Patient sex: M
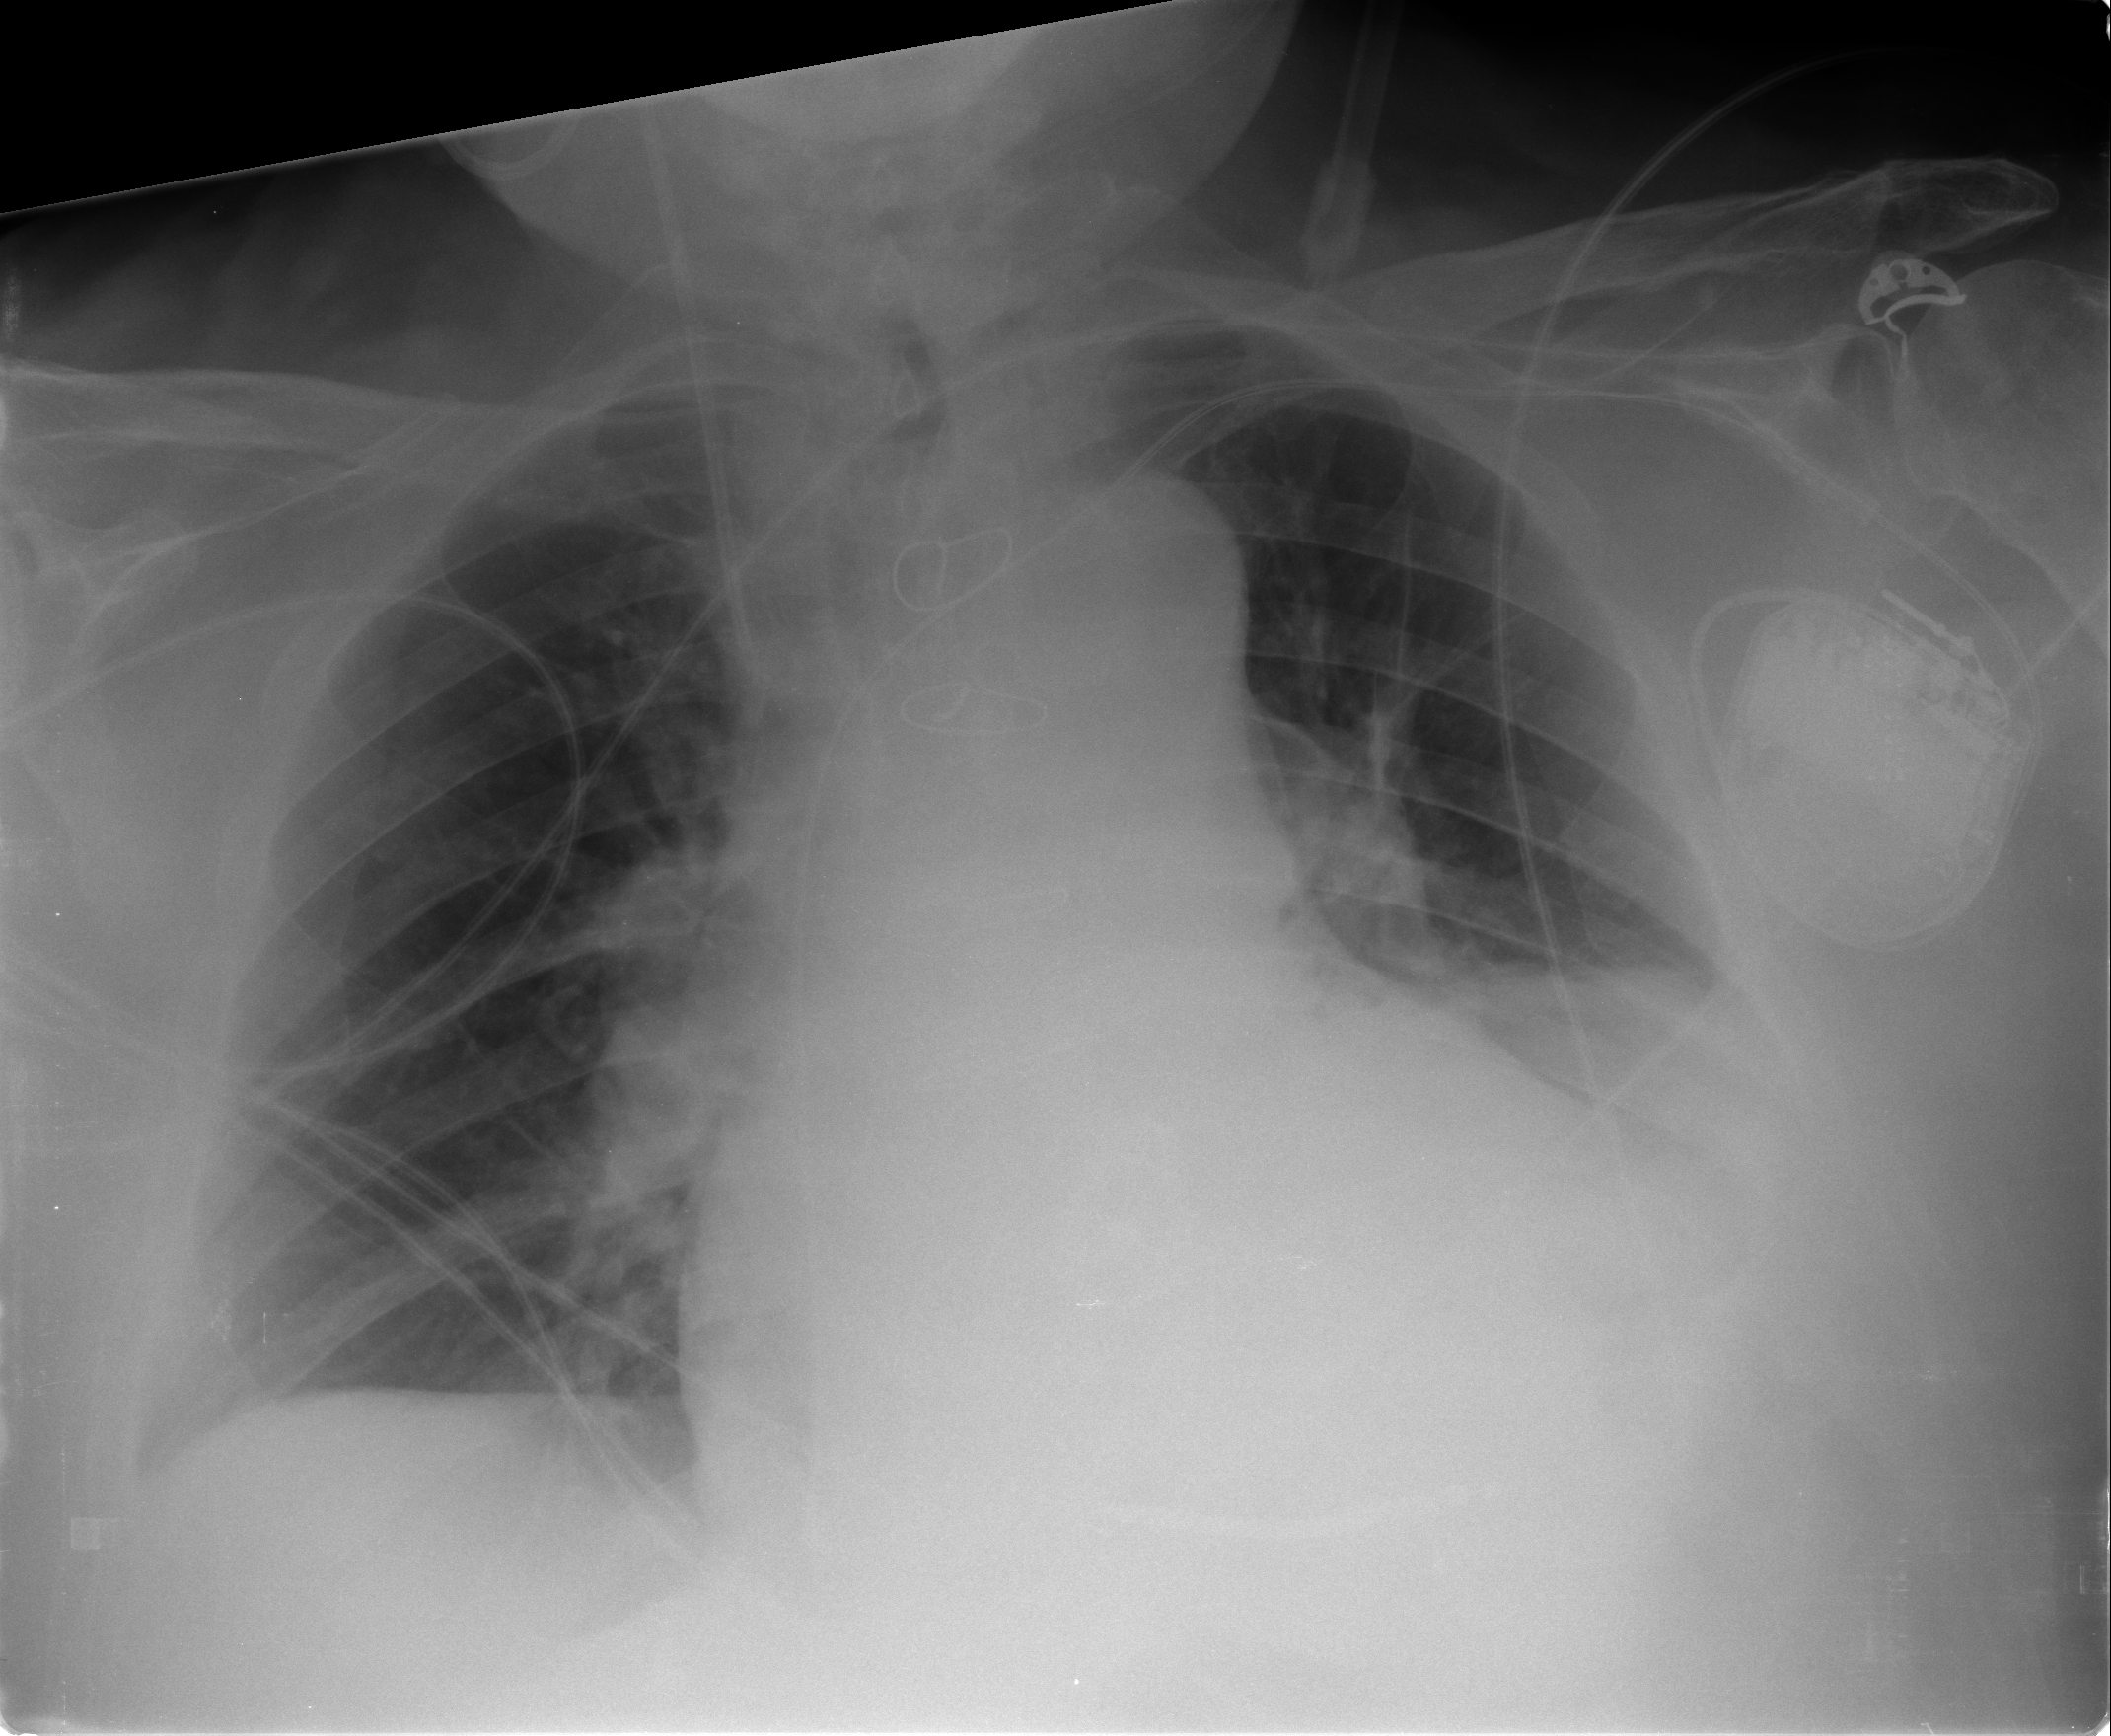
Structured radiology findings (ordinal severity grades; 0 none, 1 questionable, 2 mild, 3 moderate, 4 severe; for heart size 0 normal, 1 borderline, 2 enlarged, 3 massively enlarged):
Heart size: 1
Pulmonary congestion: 2
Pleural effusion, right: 1
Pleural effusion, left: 2
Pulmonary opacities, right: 0
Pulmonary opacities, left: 0
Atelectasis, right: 1
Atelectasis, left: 1